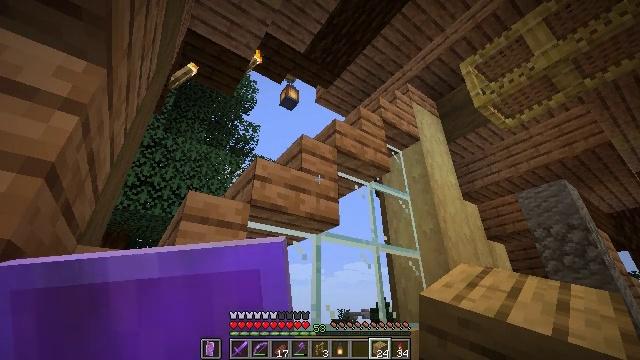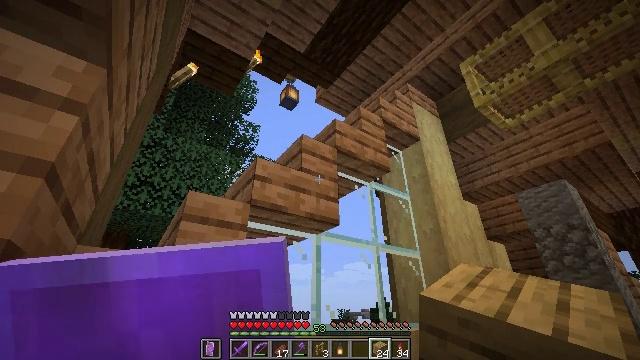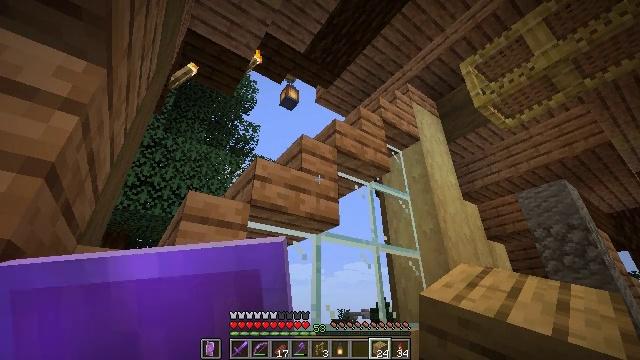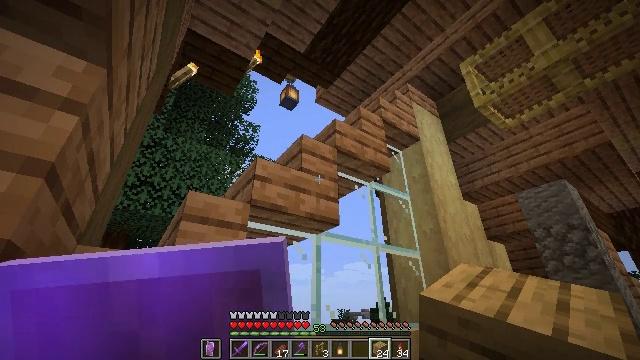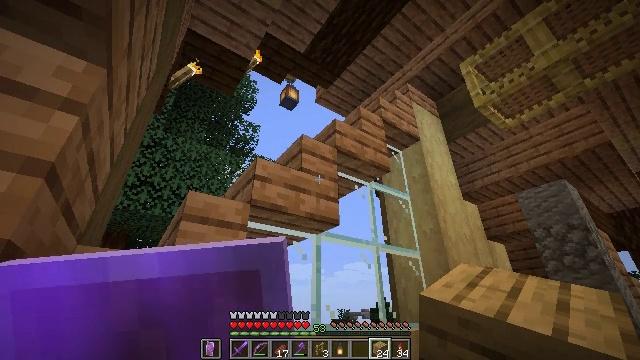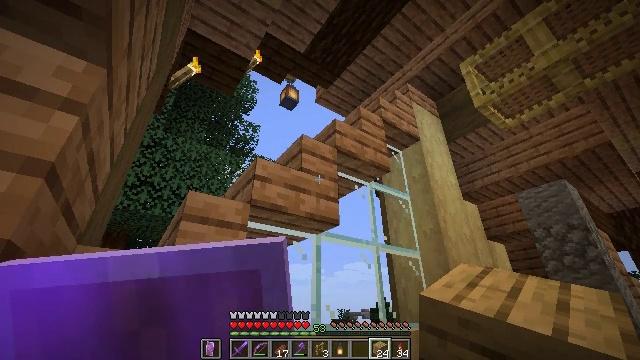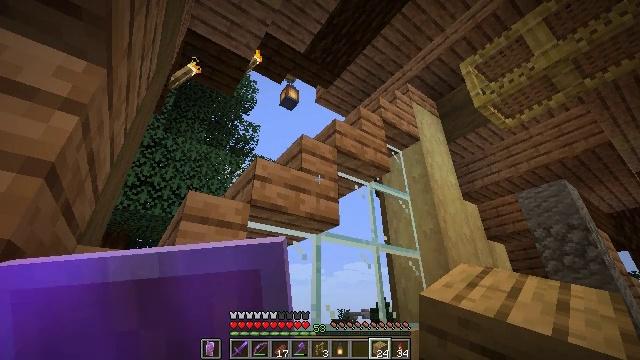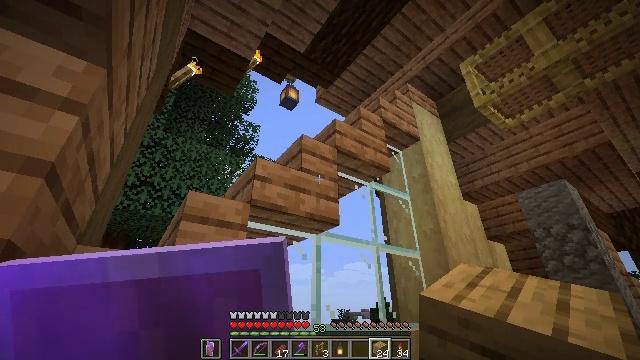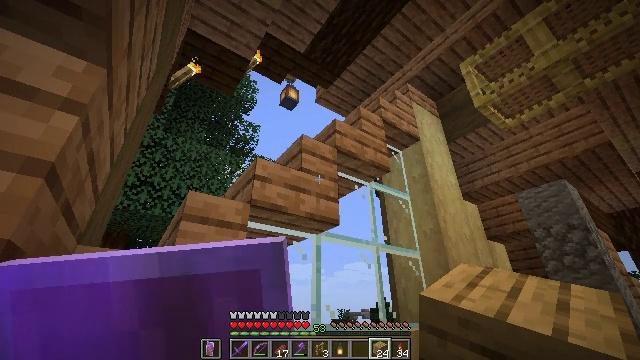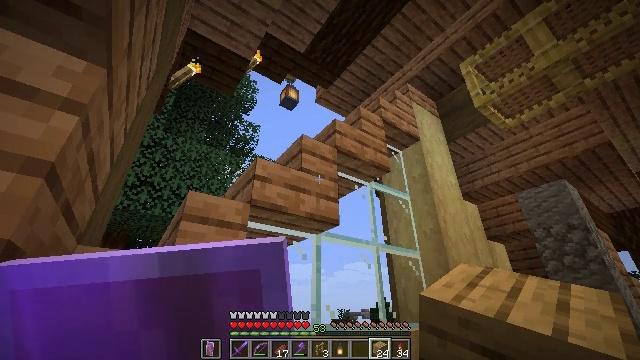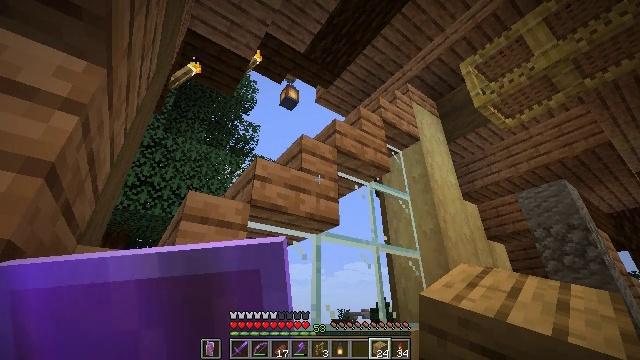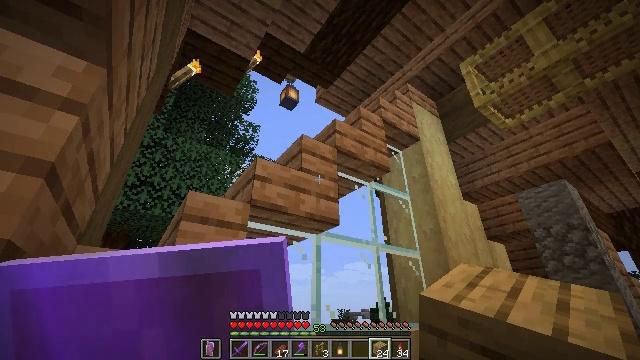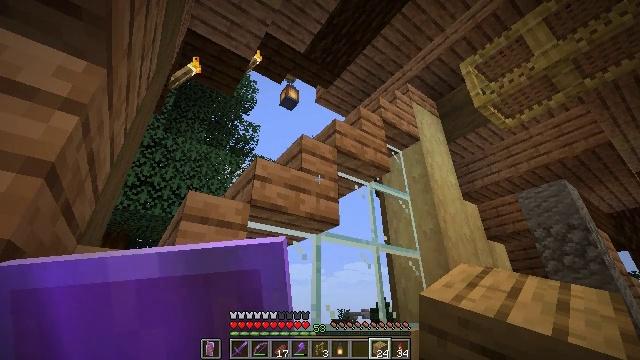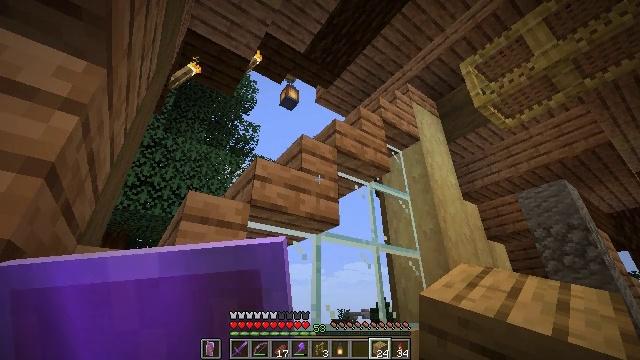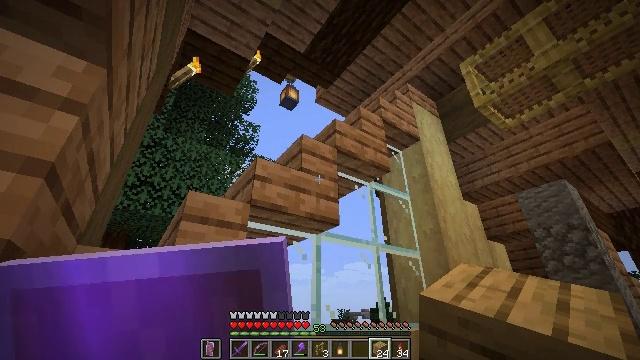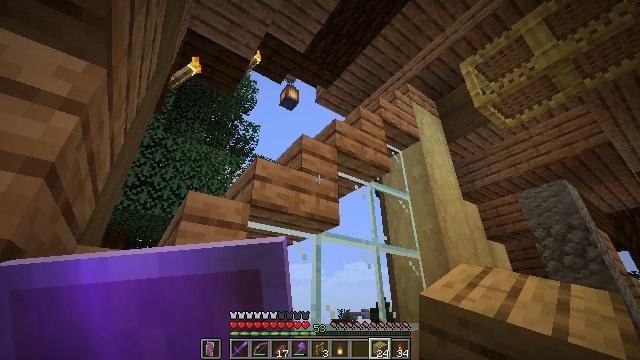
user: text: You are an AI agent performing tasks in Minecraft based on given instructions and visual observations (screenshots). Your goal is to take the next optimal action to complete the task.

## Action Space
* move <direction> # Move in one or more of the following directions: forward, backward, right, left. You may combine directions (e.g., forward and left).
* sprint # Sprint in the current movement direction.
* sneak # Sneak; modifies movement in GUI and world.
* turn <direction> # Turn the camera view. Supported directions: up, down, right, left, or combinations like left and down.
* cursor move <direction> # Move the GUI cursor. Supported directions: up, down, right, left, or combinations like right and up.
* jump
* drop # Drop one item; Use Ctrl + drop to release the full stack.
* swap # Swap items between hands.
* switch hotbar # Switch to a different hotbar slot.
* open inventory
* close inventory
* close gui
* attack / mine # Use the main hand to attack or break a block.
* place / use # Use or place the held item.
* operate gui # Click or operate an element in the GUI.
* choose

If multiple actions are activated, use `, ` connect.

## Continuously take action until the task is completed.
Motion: motion action
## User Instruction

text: Attack the jungle stairs to disassemble them.
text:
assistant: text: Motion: no_op
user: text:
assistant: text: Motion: no_op
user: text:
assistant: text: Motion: no_op
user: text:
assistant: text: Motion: no_op
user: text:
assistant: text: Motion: no_op
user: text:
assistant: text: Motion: no_op
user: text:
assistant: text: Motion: no_op
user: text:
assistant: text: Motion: no_op
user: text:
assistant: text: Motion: no_op
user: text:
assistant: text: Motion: no_op
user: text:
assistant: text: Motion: no_op
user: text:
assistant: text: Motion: no_op
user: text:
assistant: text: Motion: no_op
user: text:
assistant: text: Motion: no_op
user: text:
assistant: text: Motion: no_op
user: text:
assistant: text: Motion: no_op
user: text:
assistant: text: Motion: no_op
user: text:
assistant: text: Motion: no_op
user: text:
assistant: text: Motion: no_op
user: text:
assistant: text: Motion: no_op
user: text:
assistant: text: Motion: no_op
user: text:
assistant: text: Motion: no_op
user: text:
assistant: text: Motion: no_op
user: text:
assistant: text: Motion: no_op
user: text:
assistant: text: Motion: no_op
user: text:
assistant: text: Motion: no_op
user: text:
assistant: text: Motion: no_op
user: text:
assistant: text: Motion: no_op
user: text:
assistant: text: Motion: no_op
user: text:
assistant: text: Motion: no_op